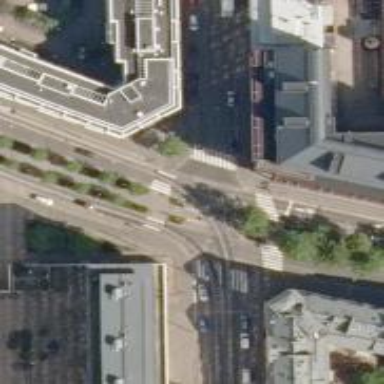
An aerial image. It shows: Tramway with electrified contact lines.